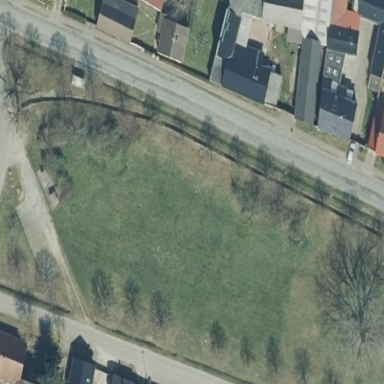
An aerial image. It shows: Area covered with grass.